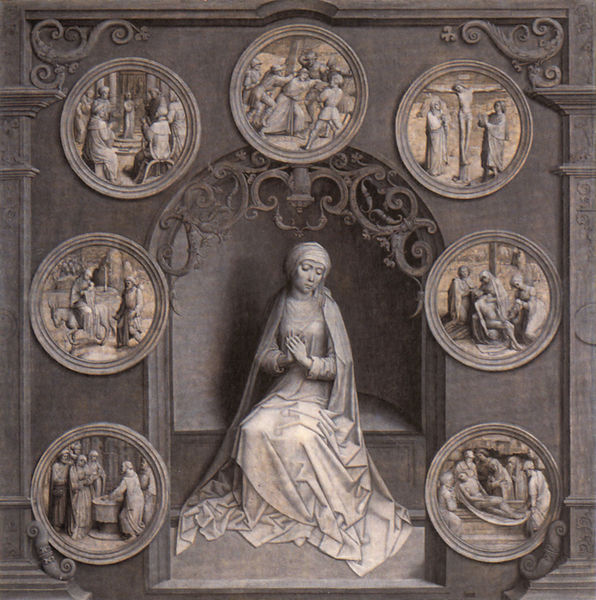
Titel: Virgin of the Seven Sorrows (Rückseite von ‘Joris van de Velde and his Family’)
Künstler: Adriaan Isenbrant
Institution: Brüssel, Musées Royaux d’Art et d’Histoire
Schlagwörter: menschen, sitzen, brust, busen, frau, grau, holz, kleid, nase, säulen, zeichnung, ornament, falten, gesicht, johannes, stein, tot, hände, kirche, mantel, sitzend, esel, rund, statue, relief, fight, hands, ornate, people, religious, white, women, gray, robe, seated, sit, sitting, skirt, weib, woman, kopftuch, pattern, picture, metall, brown, palm, bronze, zierlich, flucht, foto, nische, medaillon, ringe, kreuz, religion, jungfrau, protest, nonne, kreise, beten, gebet, altar, schnitzerei, leben, gotisch, christus, jesus, kreuzabnahme, kreuzigung, ostern, christlich, stone, folded, sieben, death, tempel, heilige, drawing, heilig, taufe, maria, madonna, magdalena, jerusalem, sexy, coat, scarf, saint, story, szenen, schrein, grablegung, cross, sculpture, dead, crucifixion, verkündigung, love, geburt, prayer, stories, tracery, circle, circles, bildstock, apostel, god, christ, szenenbilder, calm, figure, kreuzweg, marienleben, kreuztragung, mary, carving, bible, round, pray, mensvhen, scenes, praying, judgment, begen, turban, medalion, crucifiction, crucify, montage, coins, niche, holy, donkey, betende frau, tell, jesus christ, trial, burial, seven, headdress, low relief, forgiveness, intricate, sittsam, bildhen, falten kleid, edalion, gottesmutter, saving, events, respect, sittlich, understanding, sentencing, woman praying, cameos, relive, crucivixion, stations of the cross, jfipeve, marienpassion, scens